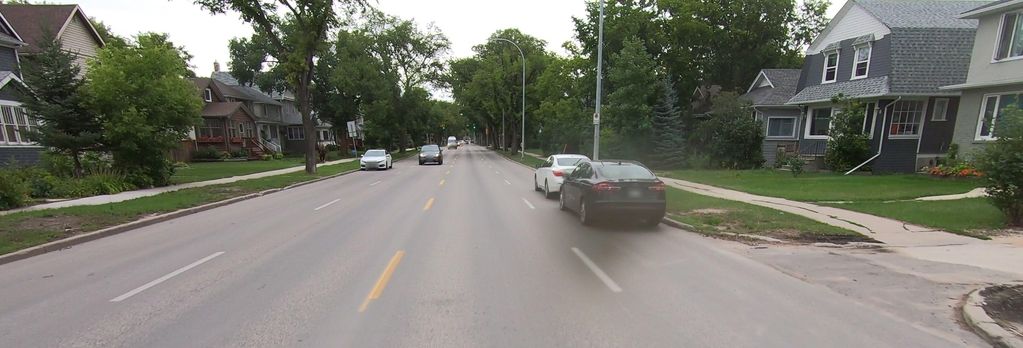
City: winnipeg